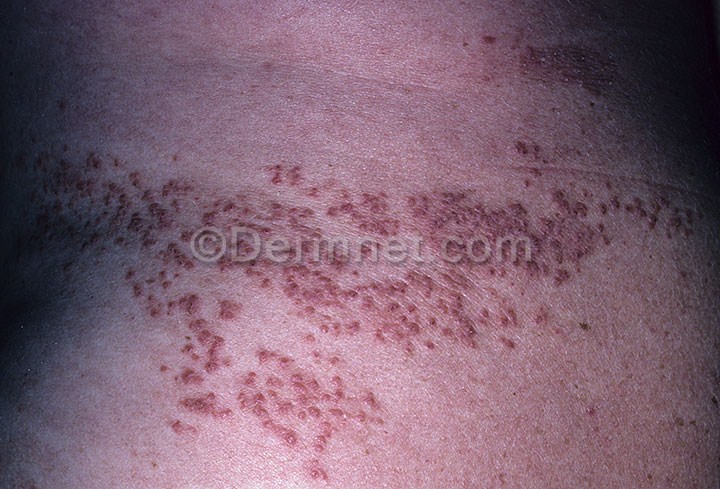
Disease: Bullous Disease Photos